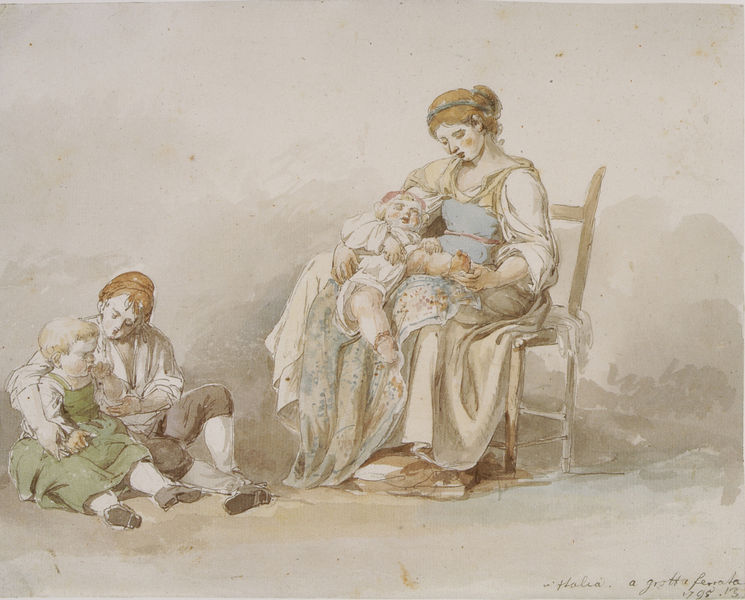
Titel: Frau mit Kindern in Grottaferrata
Künstler: Johann Georg von Dillis
Institution: (Privatbesitz)
Schlagwörter: blau, gemälde, mann, nackt, schatten, schlaf, umhang, weiß, aquarell, grün, mädchen, ocker, sitzen, braun, bunt, frau, frisur, grau, hell, holz, kleid, kleider, kreide, nase, orange, pastell, skizze, stuhl, szene, zeichnung, rot, tuch, beige, rock, blond, hemd, hose, arme, band, bluse, falten, gesicht, stirnband, hals, holzstuhl, hände, portrait, rückenlehne, signatur, boden, gewand, haare, sessel, sitzend, tücher, familie, kind, mutter, vater, haarreif, genre, kinder, beine, schürze, dutt, schrift, schlafen, lehne, italien, schuhe, studie, hosen, jungen, knaben, grafik, graphik, baby, idylle, füsse, haarband, romantik, spielen, realistisch, faltenwurf, junge, schoß, liegend, geschwister, schwestern, spiel, fussboden, wasserfarben, krank, kohle, stillen, füttern, schuh, schwester, entwurf, kleinkind, biedermeier, versunken, blickkontakt, schaten, drinnen, familien, bruder, säugling, kleinkinder, fürsorge, italia, schlafendes kind, auqarell, windel, genredarstellung, mutter mit kind, windeln, mutterschaft, kümmern, grotta, beschäftigt, stillt, falmilie, schlagendes kind, famili, fraeu, fermata, grotta ferrata